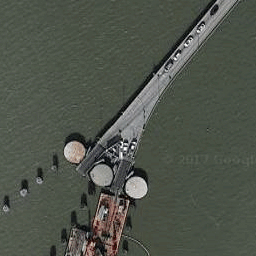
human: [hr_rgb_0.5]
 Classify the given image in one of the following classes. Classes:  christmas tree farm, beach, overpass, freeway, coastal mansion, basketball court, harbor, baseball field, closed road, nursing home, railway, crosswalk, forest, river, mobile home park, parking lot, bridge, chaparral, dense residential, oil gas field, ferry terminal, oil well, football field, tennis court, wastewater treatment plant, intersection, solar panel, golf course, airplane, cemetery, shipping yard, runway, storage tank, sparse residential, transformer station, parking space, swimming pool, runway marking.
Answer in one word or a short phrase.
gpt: ferry terminal